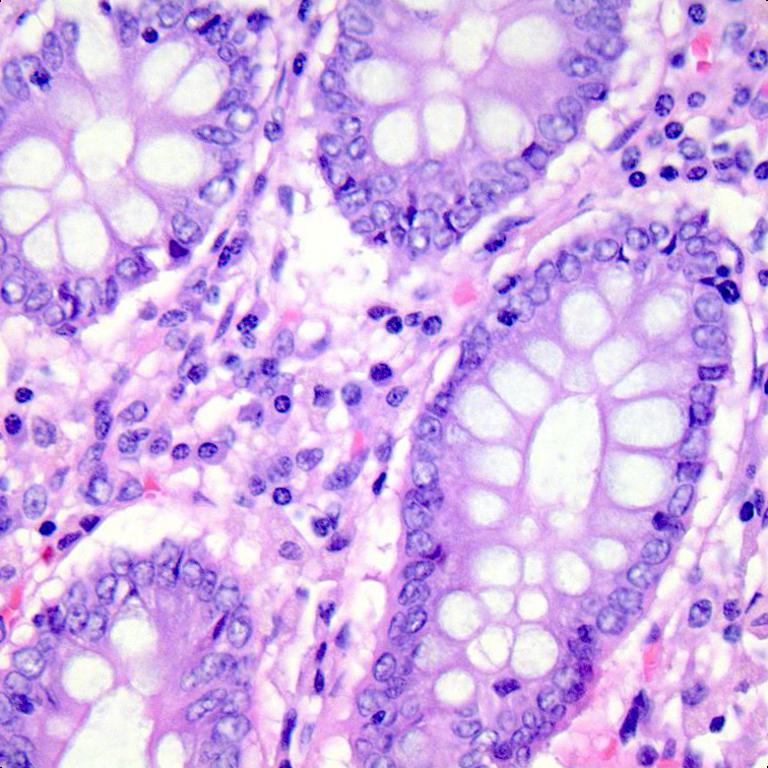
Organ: colon
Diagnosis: benign